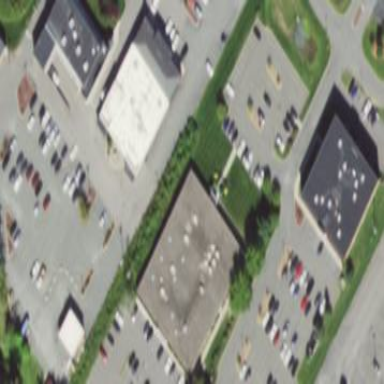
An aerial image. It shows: Building.